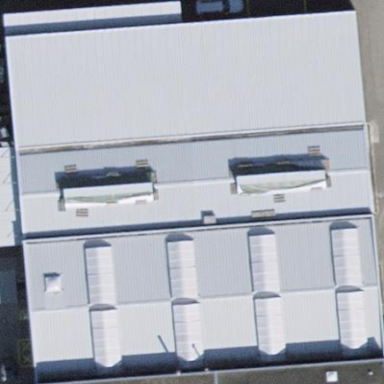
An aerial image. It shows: Commercial building.